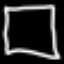
Label: square